Aerial crown-view tile of a tropical tree (Barro Colorado Island, Panama), acquired 20250616:
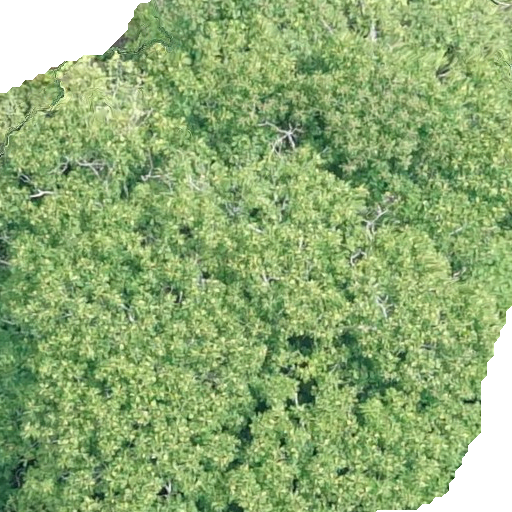
Species: Dipteryx oleifera
GBIF accepted scientific name: Dipteryx oleifera
Crown area: 464.285 m²